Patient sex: M
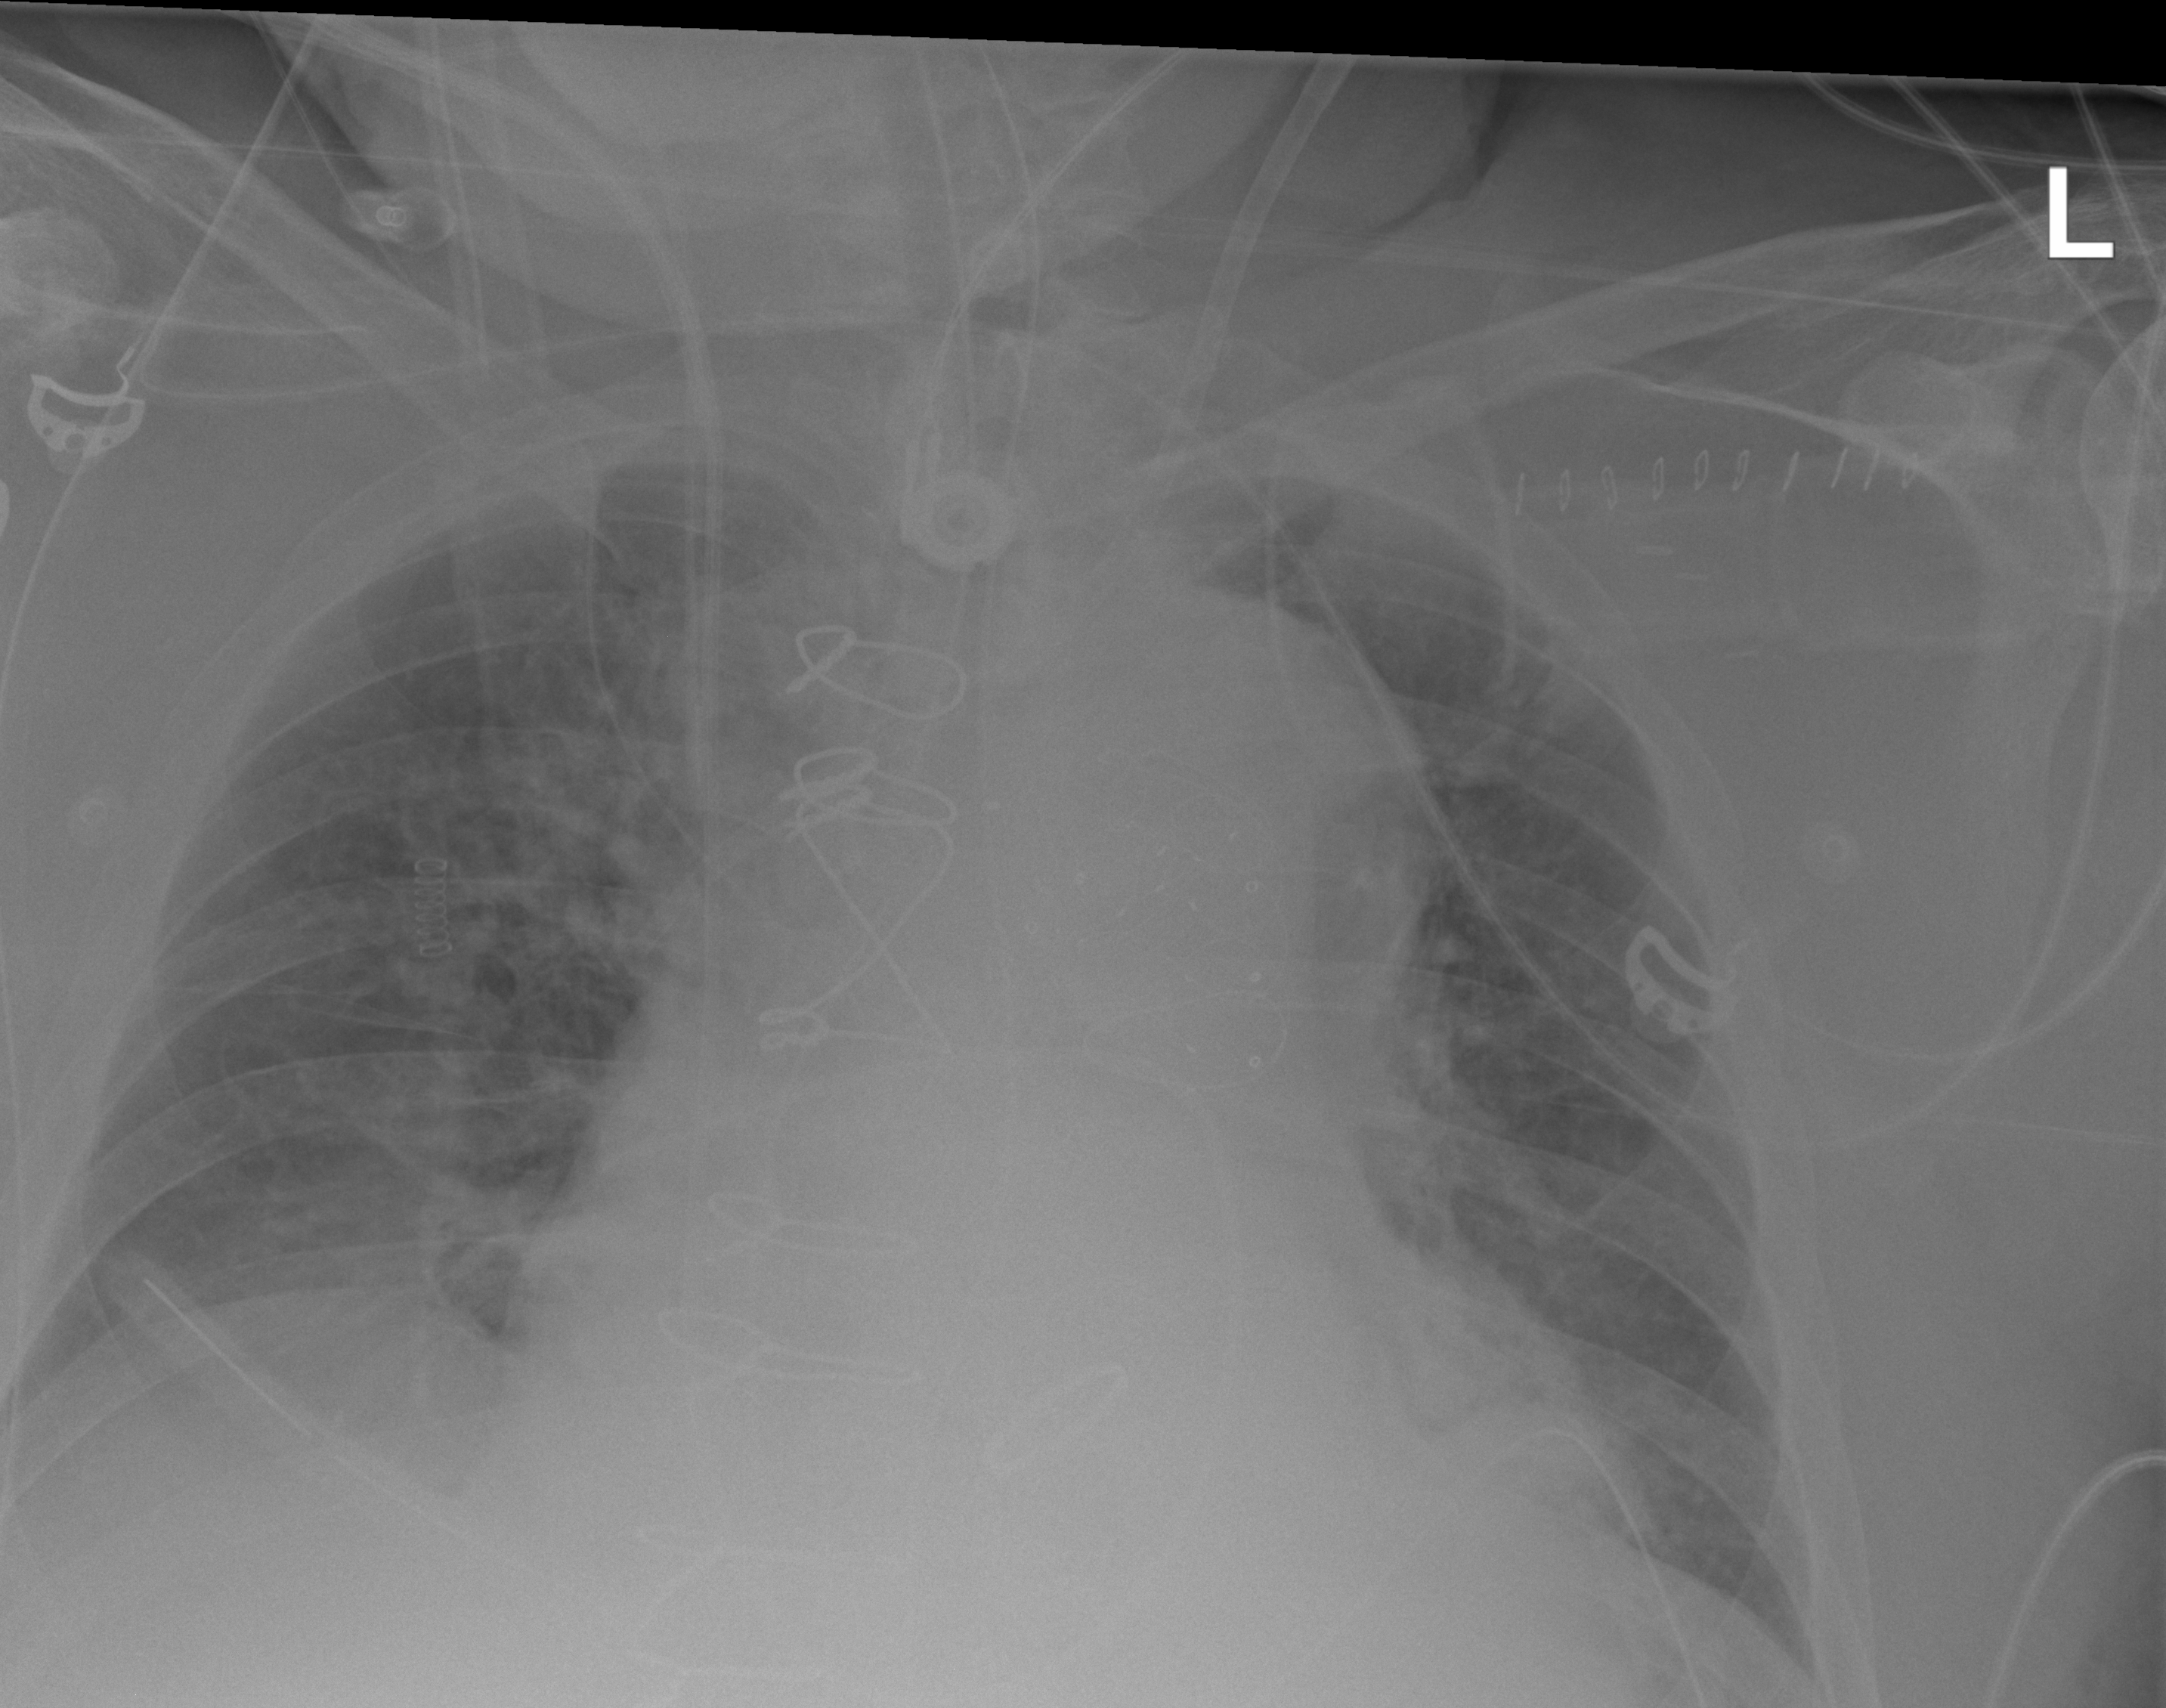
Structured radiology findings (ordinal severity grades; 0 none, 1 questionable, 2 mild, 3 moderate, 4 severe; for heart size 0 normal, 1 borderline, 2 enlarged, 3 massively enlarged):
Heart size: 2
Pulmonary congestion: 2
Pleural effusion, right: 0
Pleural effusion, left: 0
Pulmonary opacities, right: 2
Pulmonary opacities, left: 2
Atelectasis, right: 0
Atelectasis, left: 0